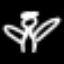
Label: angel